Question: Why does my xmlNode nodes always end up null? I put in the namespaces it asked for.
Below is the xml I have loaded.
'''
<?xml version="1.0" encoding="UTF-8"?>
<soapenv:Envelope xmlns:soapenv="http://schemas.xmlsoap.org/soap/envelope/" xmlns="urn:enterprise.soap.sforce.com" xmlns:xsi="http://www.w3.org/2001/XMLSchema-instance" xmlns:sf="urn:sobject.enterprise.soap.sforce.com">
<soapenv:Body>
<queryResponse>
<result>
<done>true</done>
<queryLocator xsi:nil="true"></queryLocator>
<records xsi:type="sf:Opportunity">
<sf:Id xsi:nil="true"></sf:Id>
<sf:Account xsi:type="sf:Account">
<sf:Id xsi:nil="true"></sf:Id>
<sf:Account_ID__c>AccountIdXXXX</sf:Account_ID__c>
<sf:Name>The Account Name</sf:Name>
</sf:Account>
<sf:OpportunityLineItems>
<done>true</done>
<queryLocator xsi:nil="true"></queryLocator>
<records xsi:type="sf:OpportunityLineItem">
<sf:Id xsi:nil="true"></sf:Id>
<sf:Brand_Desc__c>Another Description</sf:Brand_Desc__c>
<sf:PricebookEntry xsi:type="sf:PricebookEntry">
<sf:Id xsi:nil="true"></sf:Id>
<sf:Product2 xsi:type="sf:Product2">
<sf:Id xsi:nil="true"></sf:Id>
<sf:Description>The Product Description</sf:Description>
</sf:Product2>
</sf:PricebookEntry>
<sf:Product_Group_for_Storage_Sys__c>Some Descriptive Text</sf:Product_Group_for_Storage_Sys__c>
<sf:Product_Type_Formula__c>Enterprise</sf:Product_Type_Formula__c>
<sf:Product_Type_Text__c>Enterprise</sf:Product_Type_Text__c>
<sf:Product_Type__c>Enterprise</sf:Product_Type__c>
<sf:Product_code_for_analytics__c>Code Here</sf:Product_code_for_analytics__c>
</records>
<size>1</size>
</sf:OpportunityLineItems>
<sf:PartnerAccount xsi:type="sf:Account">
<sf:Id xsi:nil="true"></sf:Id>
<sf:Account_ID__c>IDXXXX</sf:Account_ID__c>
</sf:PartnerAccount>
<sf:Partner_Account_Name__c>The Partner Name</sf:Partner_Account_Name__c>
</records>
<size>1</size>
</result>
</queryResponse>
</soapenv:Body>
</soapenv:Envelope>
'''

'''
xmlSoapRequest.LoadXml(strResultString);
XmlNamespaceManager man = new XmlNamespaceManager(xmlSoapRequest.NameTable);
man.AddNamespace("sf", "urn:sobject.enterprise.soap.sforce.com");
man.AddNamespace("soapenv", "http://schemas.xmlsoap.org/soap/envelope/");
XmlNode nodes = xmlSoapRequest.SelectSingleNode("/soapenv:Envelope/soapenv:Body/queryResponse/result/records/sf:Account/sf:Name", man);
'''
It seems like I am doing everything correctly. I gave it the darn namespaces. But nodes always ends up null.
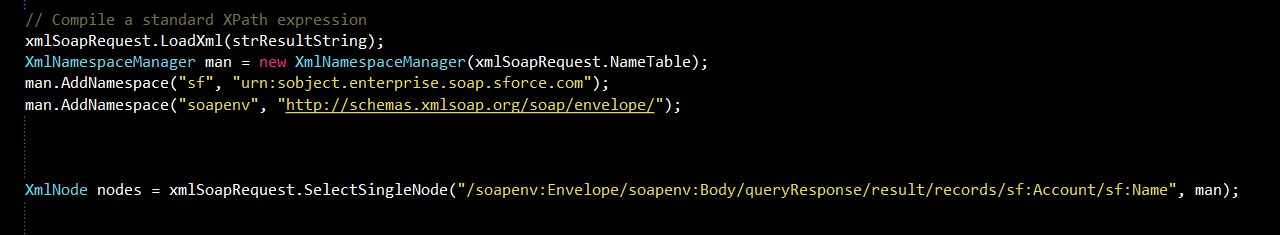
Answer: A simpler XPath statement ended up working.
'''
XmlNode nodes = xmlSoapRequest.SelectSingleNode("//sf:Account/sf:Name", man);
'''